Question: I have two ASP pages. One 'head.master' which has some contents as well as contents which are retrieved from the 'Default.aspx' page. Because I can get script URL from the 'head.master' page, I have it setup there along with the HTML/JQuery contents like this:
'''
<!DOCTYPE html PUBLIC "-//W3C//DTD XHTML 1.0 Transitional//EN" "http://www.w3.org/TR/xhtml1/DTD/xhtml1-transitional.dtd">
<html xmlns="http://www.w3.org/1999/xhtml">
<head id="Head1" runat="server">
<script type="text/javascript" src="http://ajax.googleapis.com/ajax/libs/jquery/1.3.2/jquery.min.js"></script>
<script type="text/javascript" src="http://ajax.googleapis.com/ajax/libs/jqueryui/1.7.2/jquery-ui.js"></script>
</head>
<body>
<form id="form1" runat="server">
... //other contents here
<asp:ContentPlaceHolder id="ContentPlaceHolderSearch" runat="server">
<!-- Search stuff goes here -->
</asp:ContentPlaceHolder>
... //other contents here
</form>
</body>
</html>
'''
In my 'Default.aspx' page I have the contents like this:
'''
<%@ Page Language="VB" MasterPageFile="head.master" AutoEventWireup="false" CodeFile="default.aspx.vb" Inherits="_default" title="WESTMED Medical Group - Top Doctors in New York" %>
<%@ Register Assembly="Ektron.Cms.Controls" Namespace="Ektron.Cms.Controls" TagPrefix="CMS" %>
<%@ OutputCache Duration="900" VaryByParam="none" %>
<asp:Content ID="topContent" ContentPlaceHolderID="topContent" Runat="Server">
... //other stuff goes here
</asp:Content>
<asp:Content ID="ContentPlaceHolderSearch" ContentPlaceHolderID="ContentPlaceHolderSearch" Runat="Server">
<input style="background: url(images/find.png) no-repeat; padding-left: 20px;" type="text" id="TextBox1" />
<input id="Button1" type="button" value="Search" class="locButton" />
<script type = "text/javascript">
$(document).ready(function () {
$("#Button1").click(function () {
var textbox = document.getElementById("TextBox1").value;
if (textbox.length > 0) {
//alert("Search query is not empty and redirecting...");
window.location.href = "http://mymed.com/search_results.aspx?searchtext=" + textbox + "&folderid=0&searchfor=all&orderby=title&orderdirection=ascending";
}
else {
alert("Search query is empty");
}
});
$('#TextBox1').keyup(function () {
var $th = $(this);
$th.val($th.val().replace(/[^a-zA-Z0-9]/g, ''));
});
$('#TextBox1').keypress(function (e) {
var textbox = document.getElementById("TextBox1").value;
var code = (e.keyCode ? e.keyCode : e.which);
if (code == 13) {
if (textbox.length > 0) {
e.preventDefault();
window.location.href = "http://mymed.com/search_results.aspx?searchtext=" + textbox + "&folderid=0&searchfor=all&orderby=title&orderdirection=ascending";
}
else {
e.preventDefault();
alert("Search query is empty");
}
}
});
});
</script>
</asp:Content>
'''
Looking at the output HTML source of the page I see the following:
'''
<!DOCTYPE html PUBLIC "-//W3C//DTD XHTML 1.0 Transitional//EN" "http://www.w3.org/TR/xhtml1/DTD/xhtml1-transitional.dtd">
<html xmlns="http://www.w3.org/1999/xhtml">
<head id="ctl00_Head1">
<script type="text/javascript" src="http://ajax.googleapis.com/ajax/libs/jquery/1.3.2/jquery.min.js"></script>
<script type="text/javascript" src="http://ajax.googleapis.com/ajax/libs/jqueryui/1.7.2/jquery-ui.js"></script>
</head>
<body>
<form method="post" action="/" id="aspnetForm">
... //other contents goes here
<input style="background: url(images/find.png) no-repeat; padding-left: 20px;" type="text" id="TextBox1" />
<input id="Button1" type="button" value="Search" class="locButton" />
<script type = "text/javascript">
$(document).ready(function () {
$("#Button1").click(function () {
var textbox = document.getElementById("TextBox1").value;
if (textbox.length > 0) {
//alert("Search query is not empty and redirecting...");
window.location.href = "http://mymed.com/search_results.aspx?searchtext=" + textbox + "&folderid=0&searchfor=all&orderby=title&orderdirection=ascending";
}
else {
alert("Search query is empty");
}
});
$('#TextBox1').keyup(function () {
var $th = $(this);
$th.val($th.val().replace(/[^a-zA-Z0-9]/g, ''));
});
$('#TextBox1').keypress(function (e) {
var textbox = document.getElementById("TextBox1").value;
var code = (e.keyCode ? e.keyCode : e.which);
if (code == 13) {
if (textbox.length > 0) {
e.preventDefault();
window.location.href = "http://mymed.com/search_results.aspx?searchtext=" + textbox + "&folderid=0&searchfor=all&orderby=title&orderdirection=ascending";
}
else {
e.preventDefault();
alert("Search query is empty");
}
}
});
});
</script>
... //other contents goes here
</form>
</body>
</html>
'''
But when I press the button nothing happens. I press the enter key nothing happens. I can enter special characters and it doesn't do the validation. I looked at other ASPX questions and I am thinking the script does not load before the contents. Please help me resolve this issue.
Console screenshot:

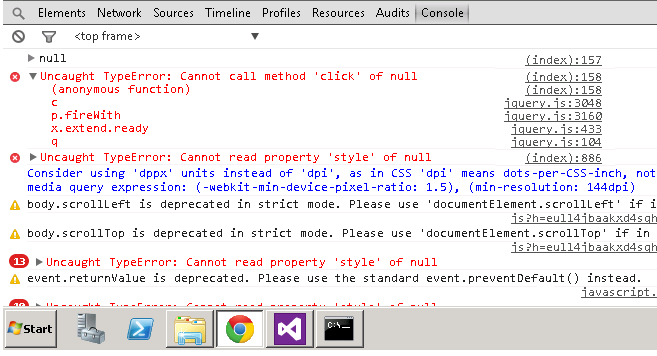
Answer: ## Answer for everyone else's benefit:
As you have found, <URL>, your CMS is already using jQuery under another alias.
The link you found was:
<URL>
But if another jQuery is already in your CMS you will want to use that version instead.
Use something like <URL> to view what your browser is pulling down.